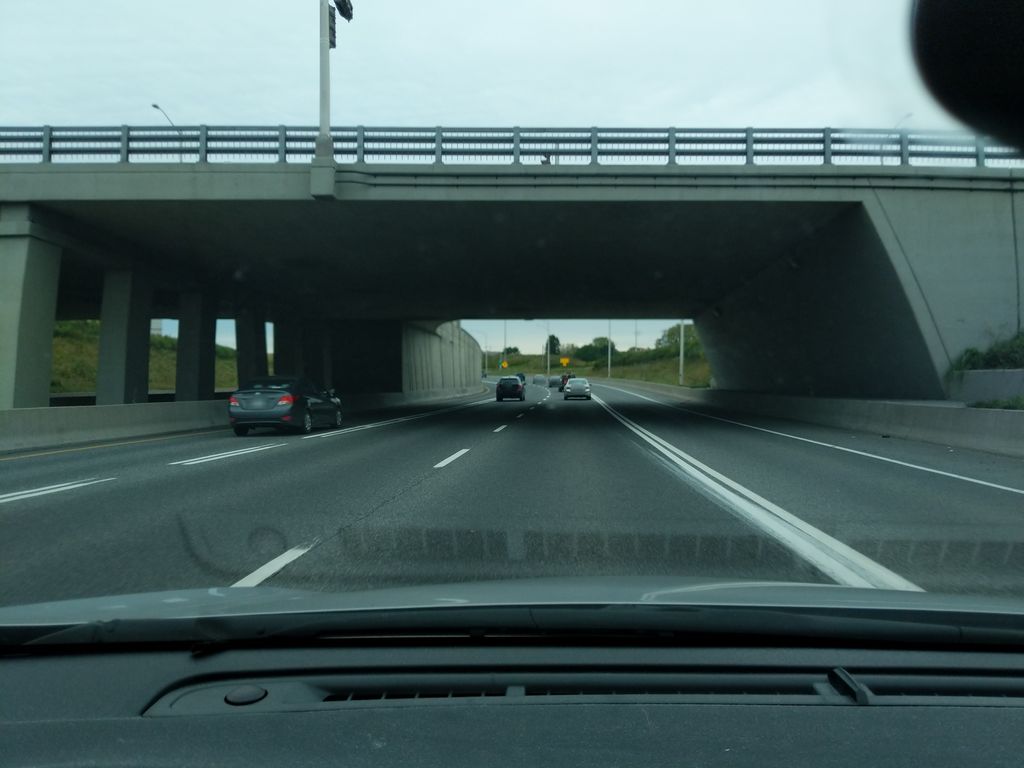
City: quebec_city